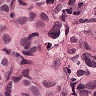
Metastatic tissue present: yes